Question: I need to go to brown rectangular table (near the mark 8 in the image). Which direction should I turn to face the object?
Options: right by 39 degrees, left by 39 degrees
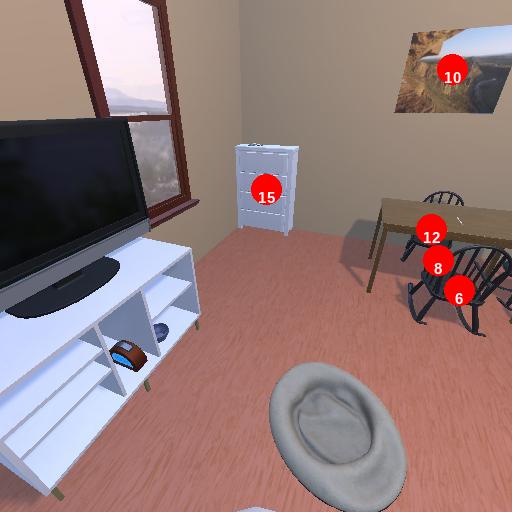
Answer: right by 39 degrees